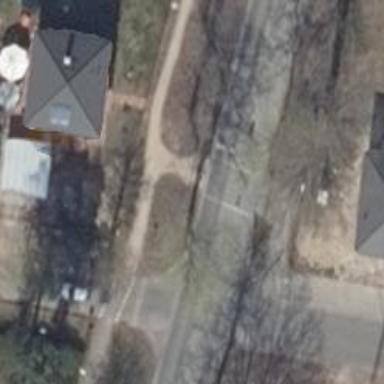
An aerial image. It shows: Path.